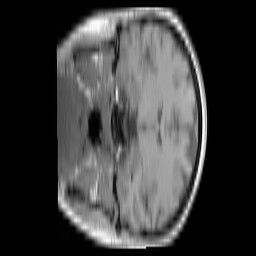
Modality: T1w
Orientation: coronal
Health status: ill
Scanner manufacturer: siemens
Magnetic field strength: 3 T
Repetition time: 0.4 s
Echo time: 0.00272 s